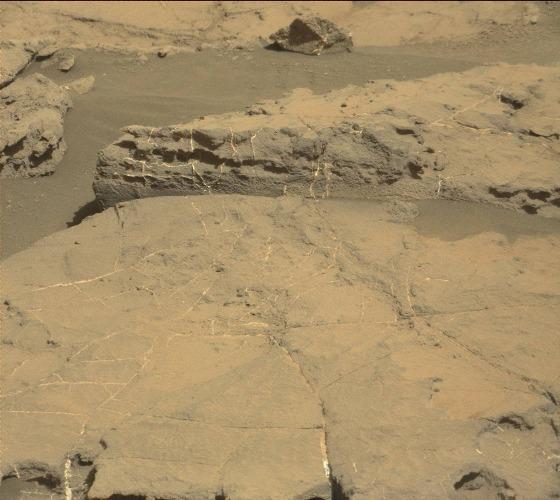
Terrain classes present: Bedrock, Gravel / Sand / Soil, Rock, Shadow